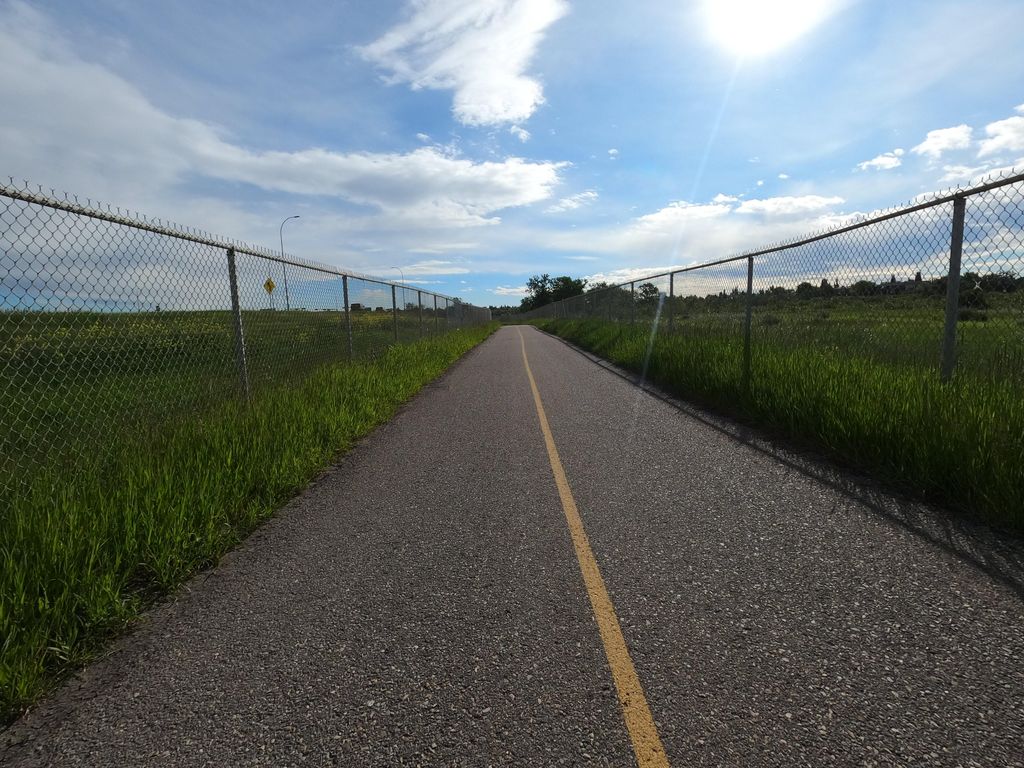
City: calgary